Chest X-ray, PA view. Patient: 34 years old, sex F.
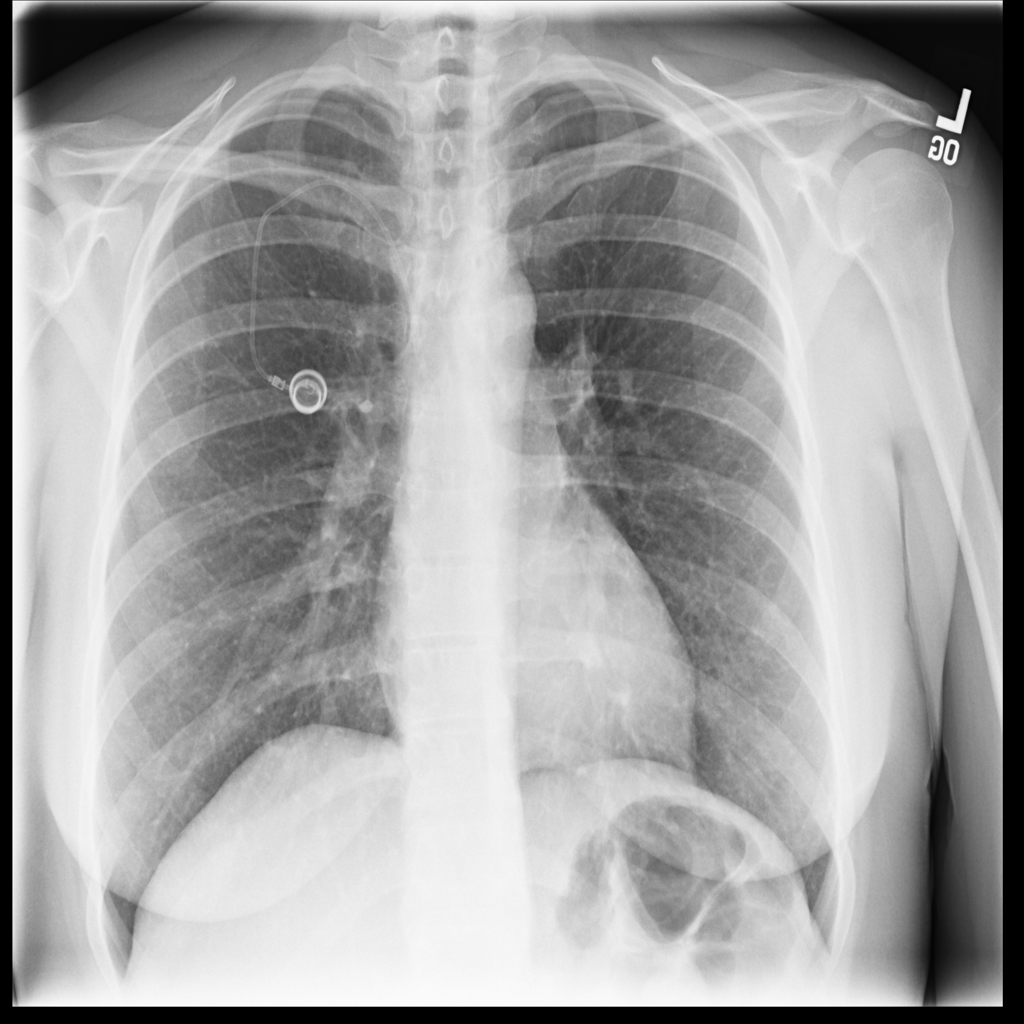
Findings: No Finding